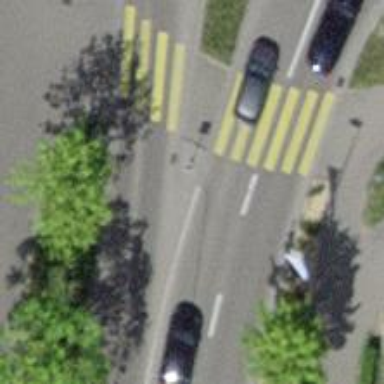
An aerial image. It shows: Zebra crossing with pedestrian island.